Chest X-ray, PA view. Patient: 22 years old, sex F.
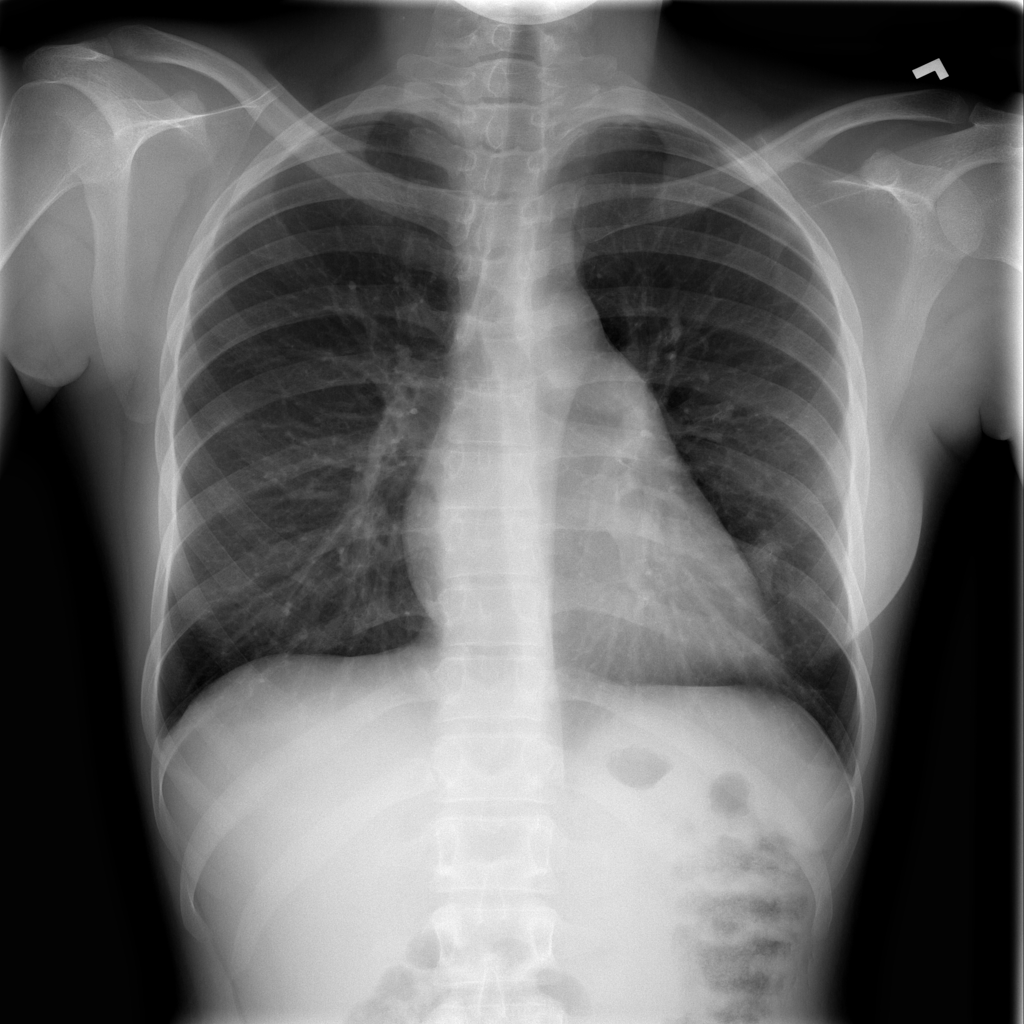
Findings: Infiltration